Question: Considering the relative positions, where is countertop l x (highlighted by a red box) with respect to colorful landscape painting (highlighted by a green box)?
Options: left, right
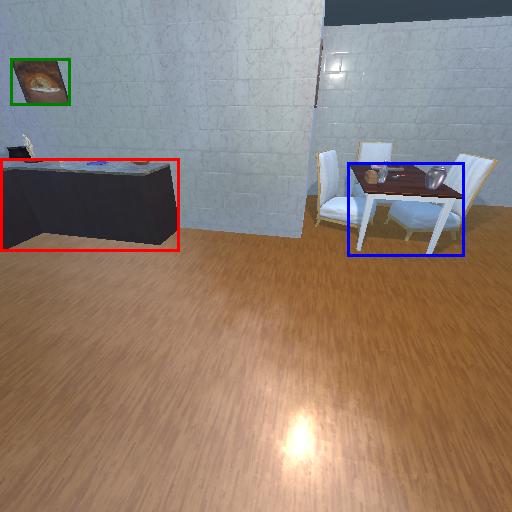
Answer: left